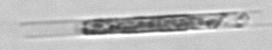
Label: Rhizosolenia